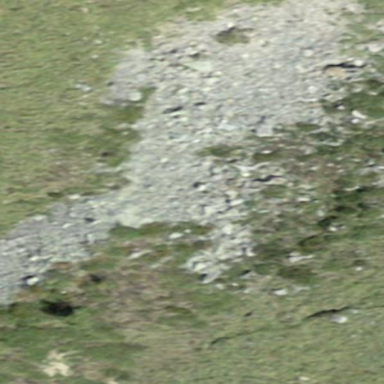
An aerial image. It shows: Scree landscape.